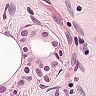
Metastatic tissue present: yes